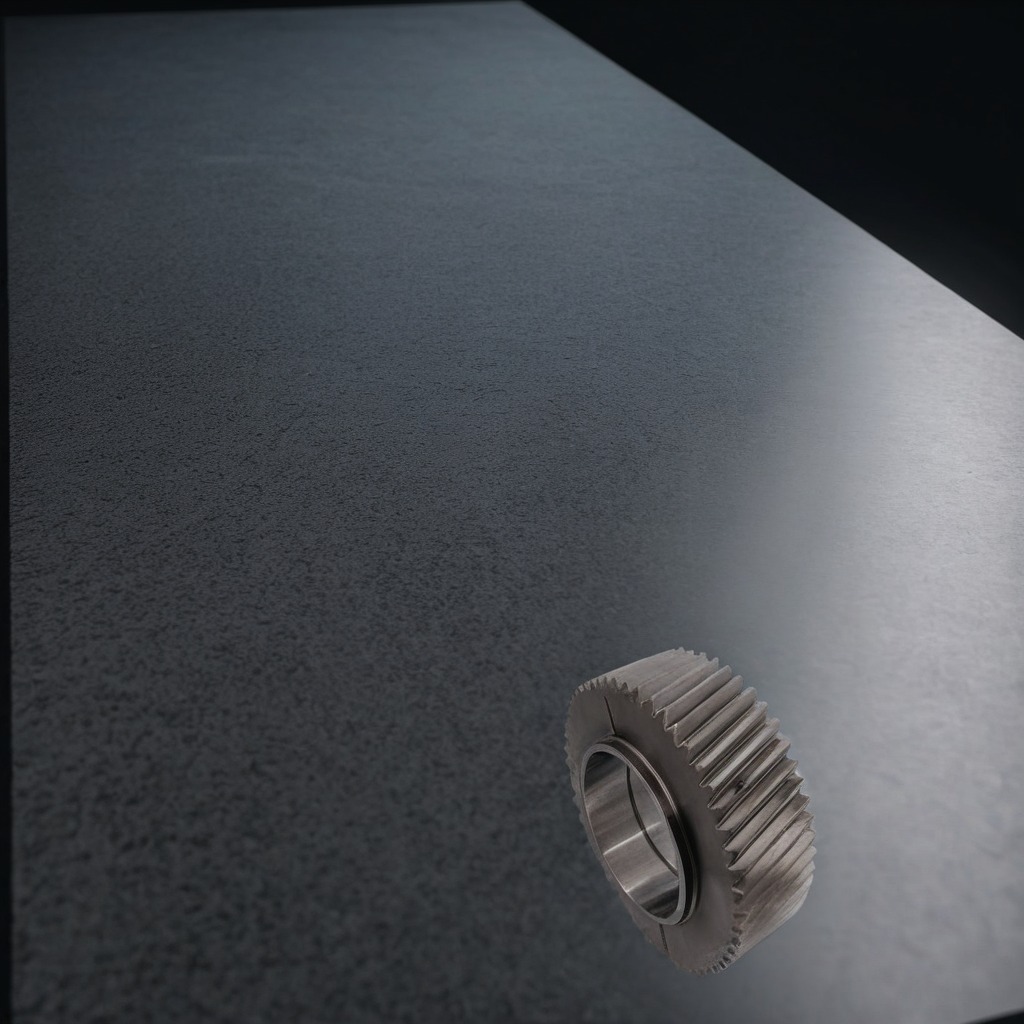
A steel gear with teeth is lying on a clean granite table inside a workshop at night.